Interaction volume radius: 10 \u00c5
Interaction volume height: 15 \u00c5
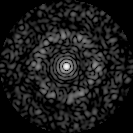
Disorder parameter: 0.8263